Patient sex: F
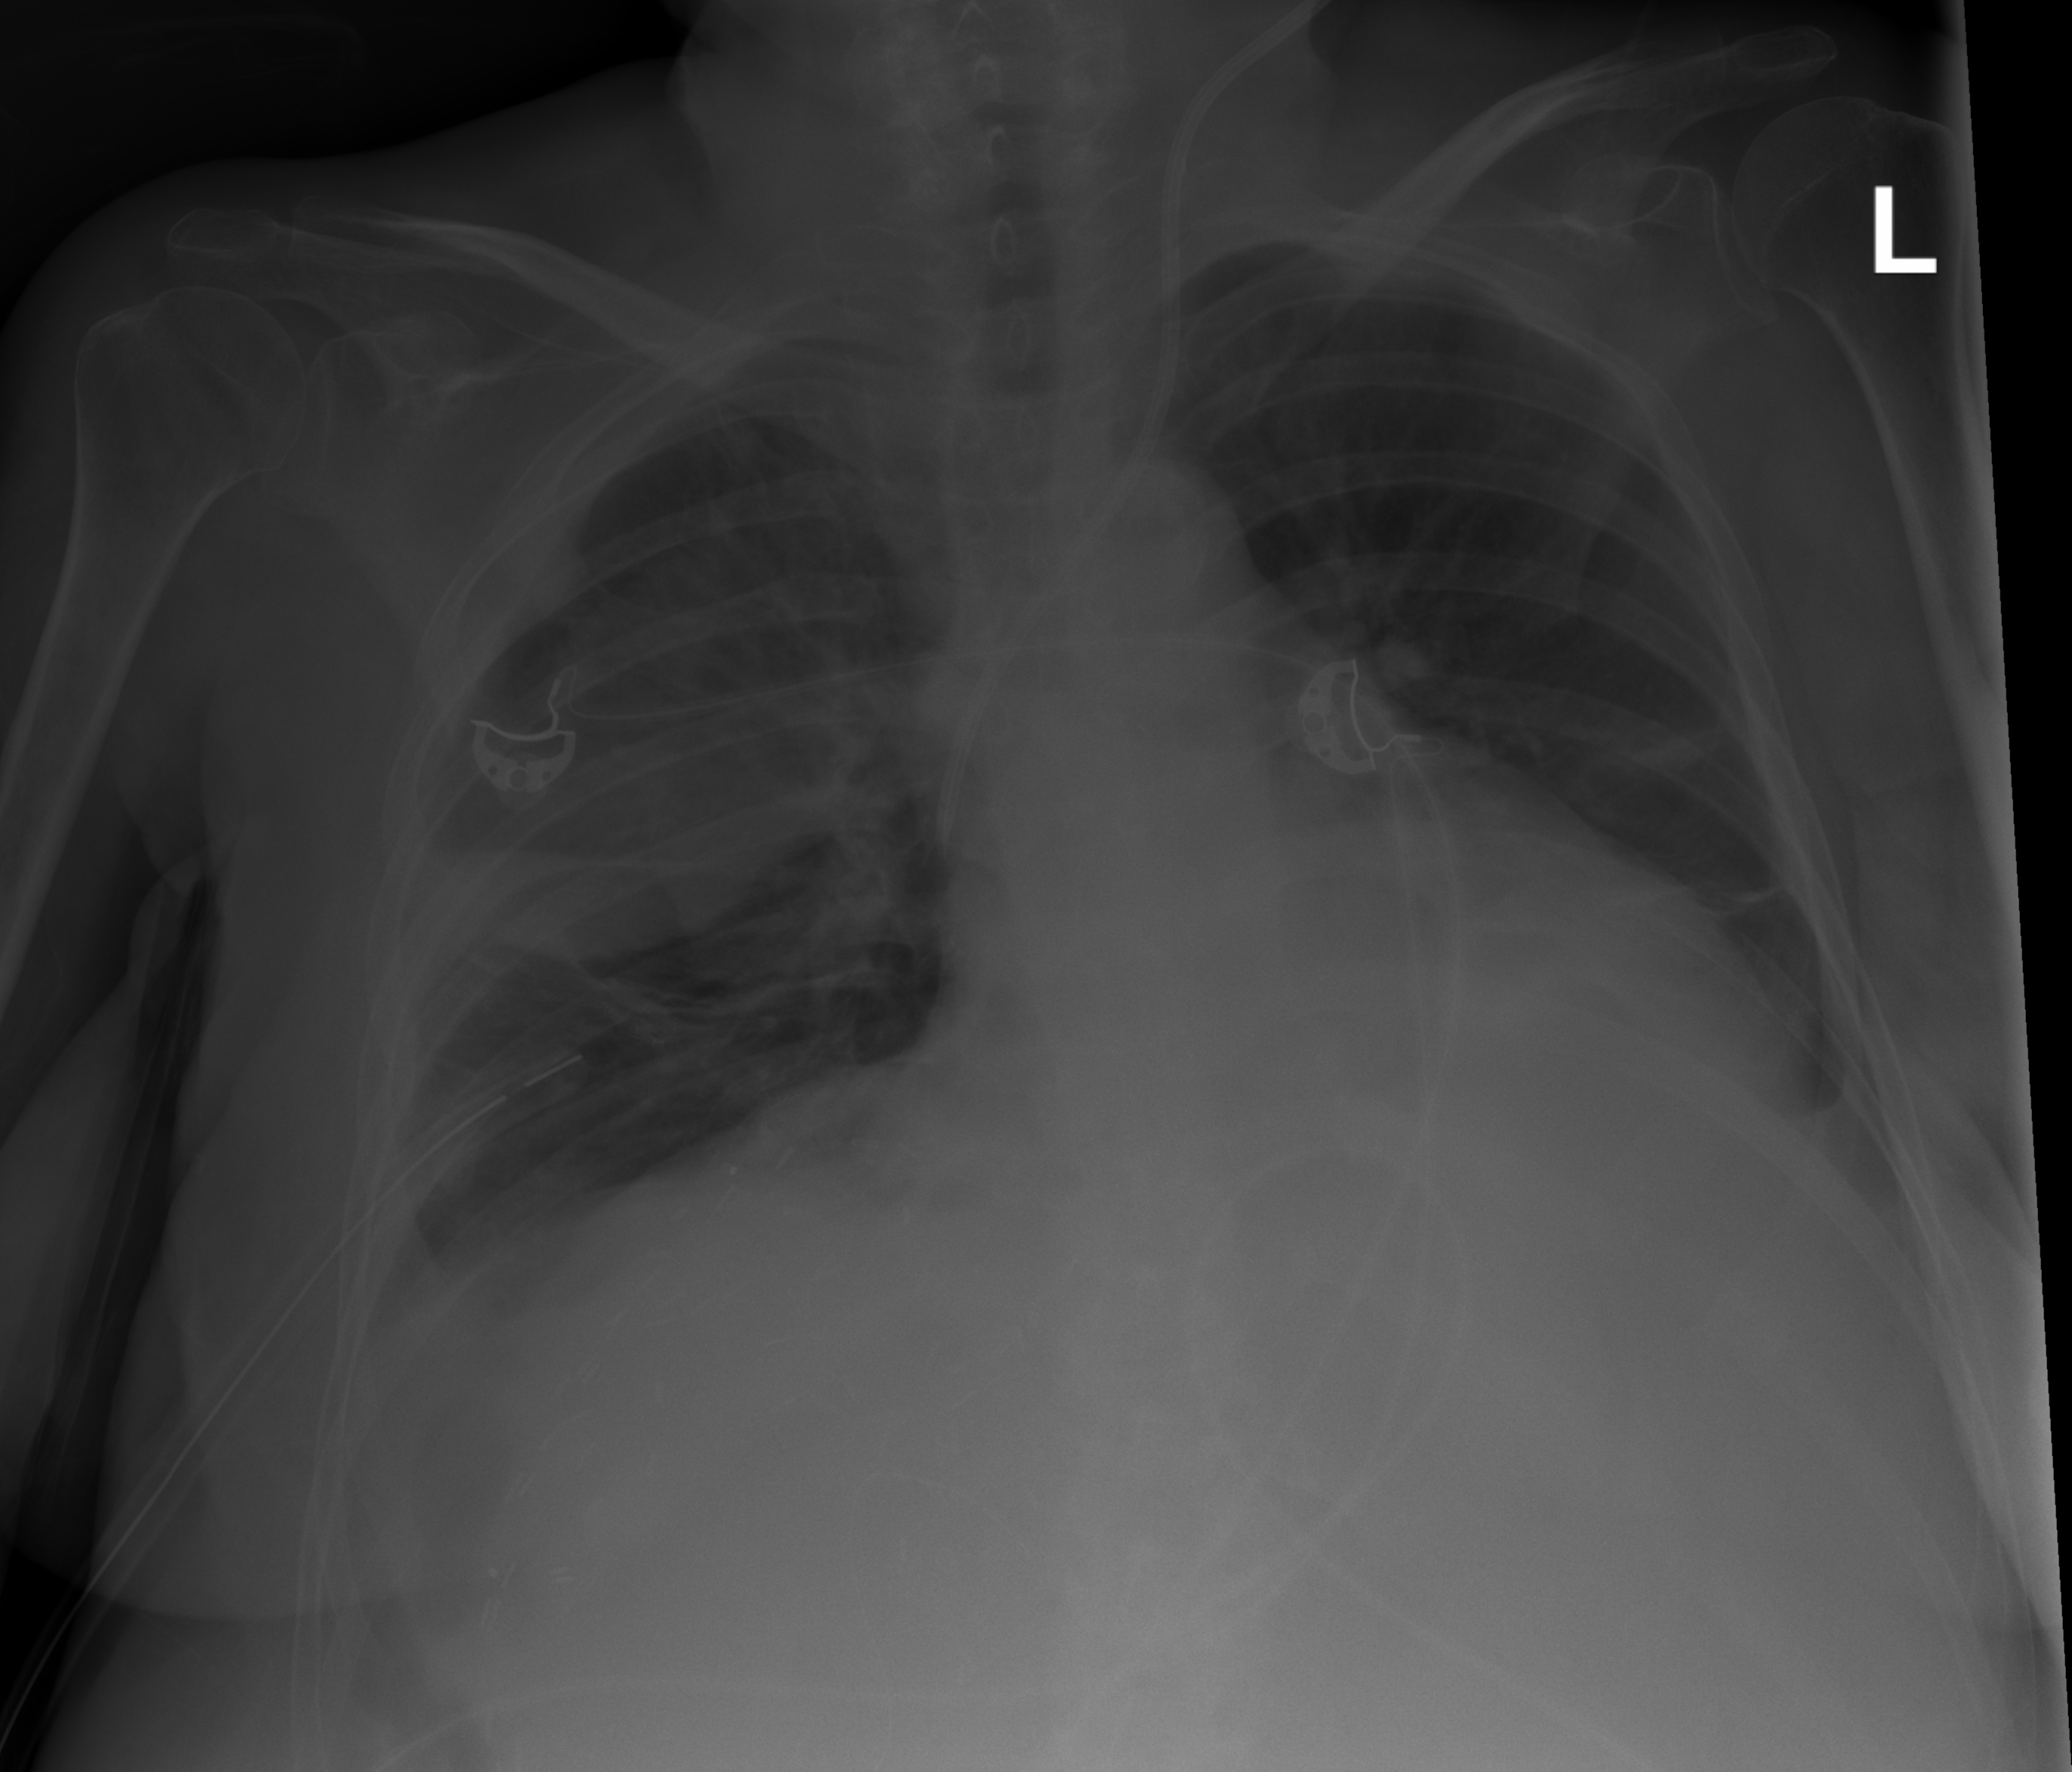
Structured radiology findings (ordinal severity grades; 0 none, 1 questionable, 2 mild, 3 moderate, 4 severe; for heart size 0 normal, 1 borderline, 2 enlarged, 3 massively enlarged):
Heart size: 2
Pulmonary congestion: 2
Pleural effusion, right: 3
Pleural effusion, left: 2
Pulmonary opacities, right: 2
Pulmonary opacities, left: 0
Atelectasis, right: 3
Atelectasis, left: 2